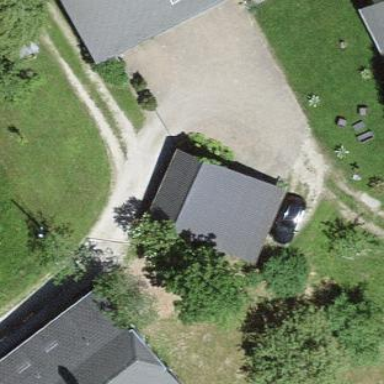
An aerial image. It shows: Barn.